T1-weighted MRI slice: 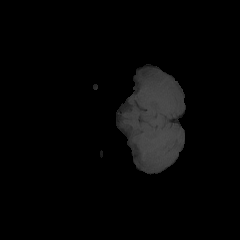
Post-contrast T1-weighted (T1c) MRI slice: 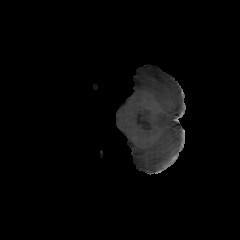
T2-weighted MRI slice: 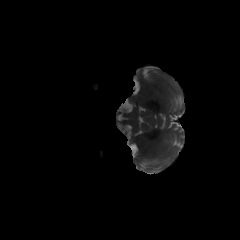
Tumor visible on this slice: no